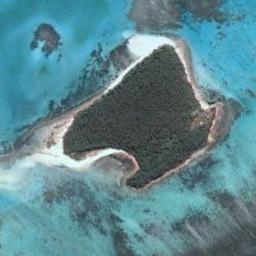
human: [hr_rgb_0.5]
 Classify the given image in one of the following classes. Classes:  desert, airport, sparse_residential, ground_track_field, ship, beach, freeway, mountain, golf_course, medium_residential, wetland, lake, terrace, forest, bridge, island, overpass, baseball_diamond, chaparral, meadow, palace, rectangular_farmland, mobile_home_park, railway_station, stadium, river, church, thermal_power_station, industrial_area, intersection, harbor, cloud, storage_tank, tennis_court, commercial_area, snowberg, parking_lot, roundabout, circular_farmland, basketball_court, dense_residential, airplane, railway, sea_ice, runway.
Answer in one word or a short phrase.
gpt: island